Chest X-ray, PA view. Patient: 28 years old, sex M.
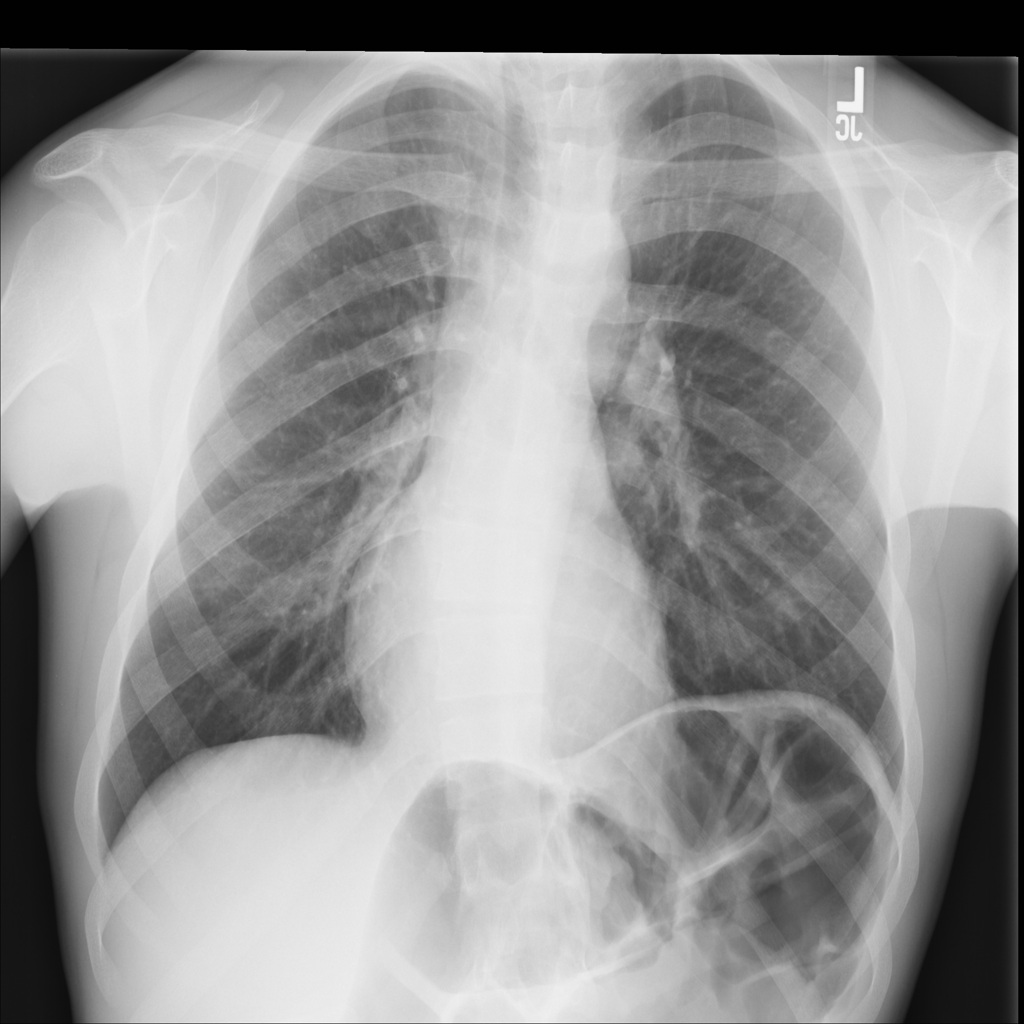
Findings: No Finding